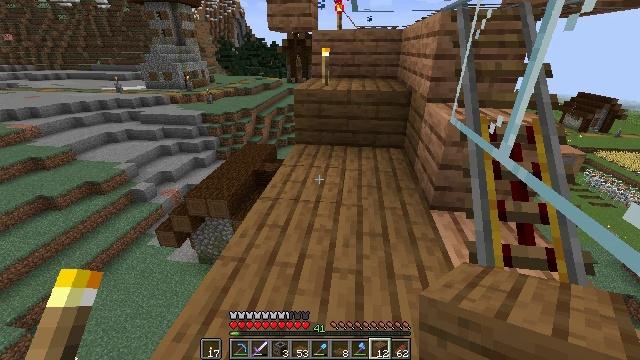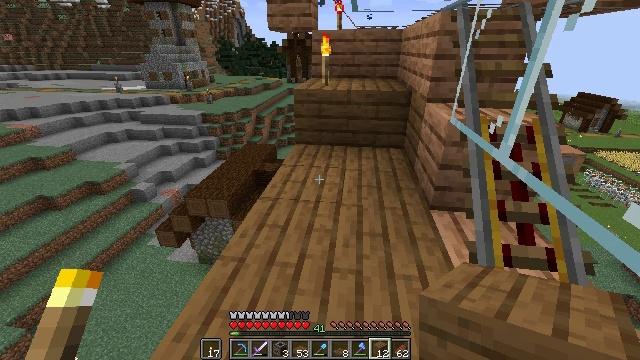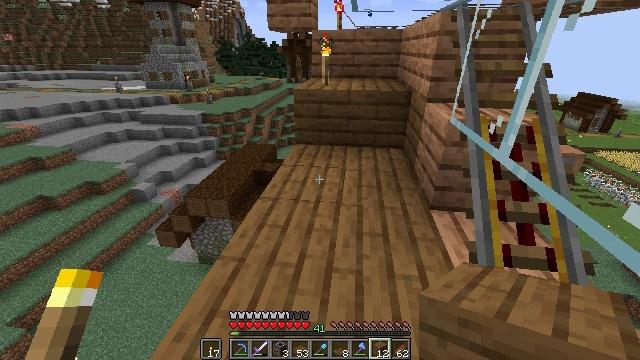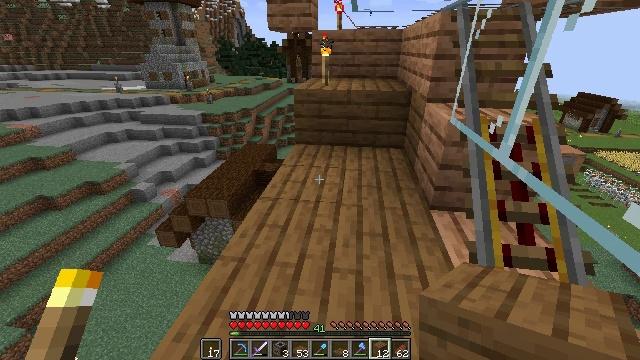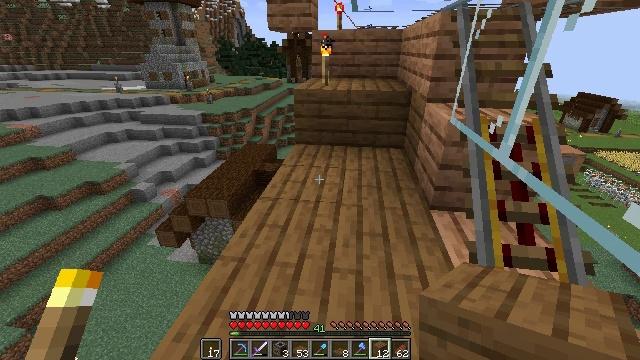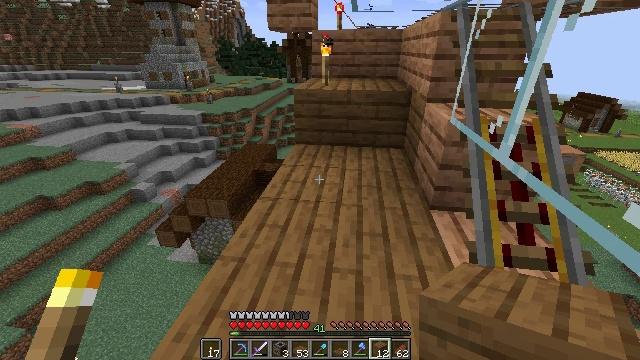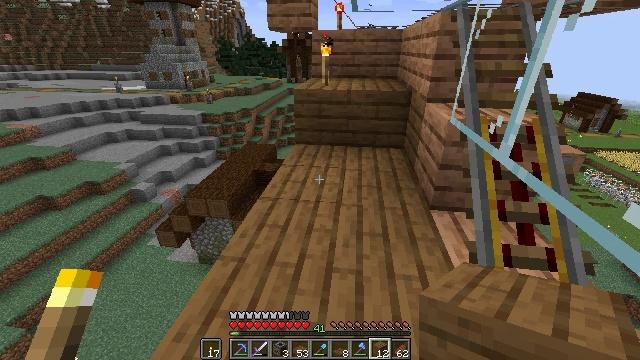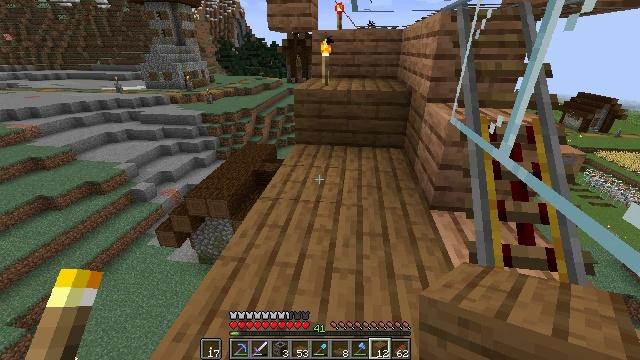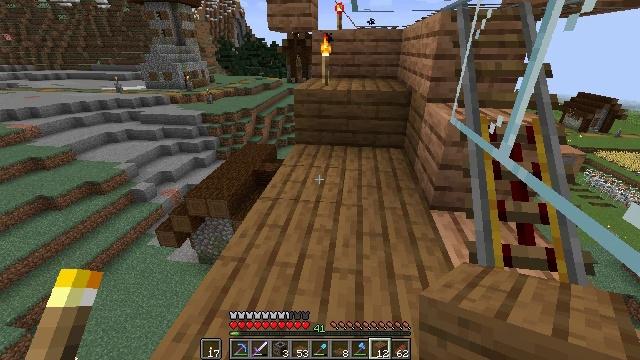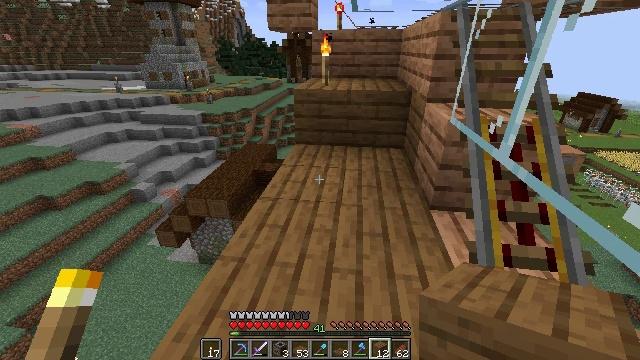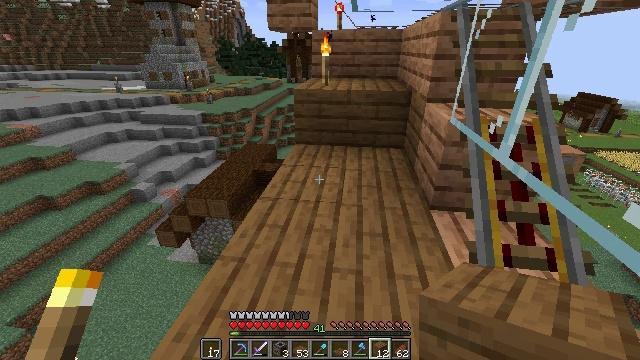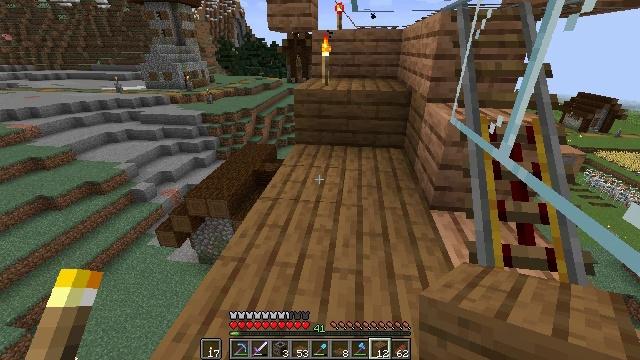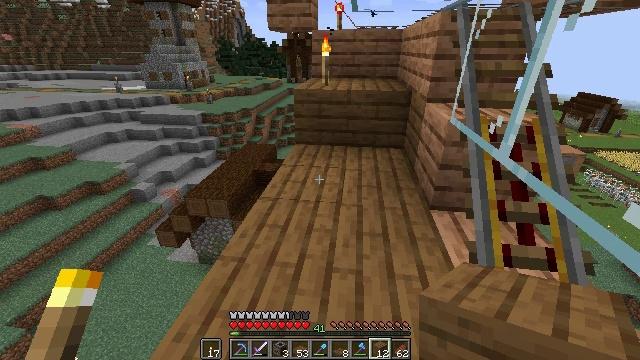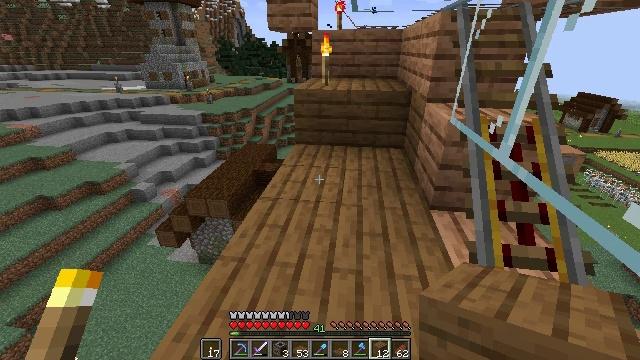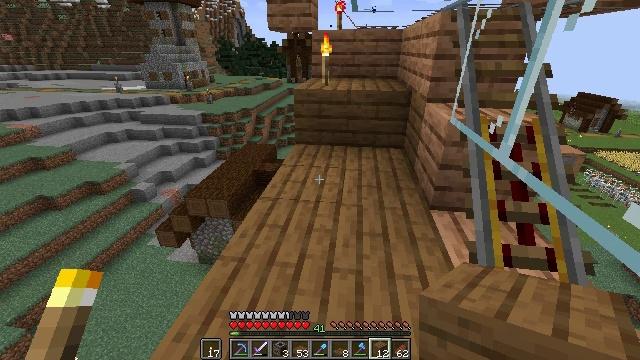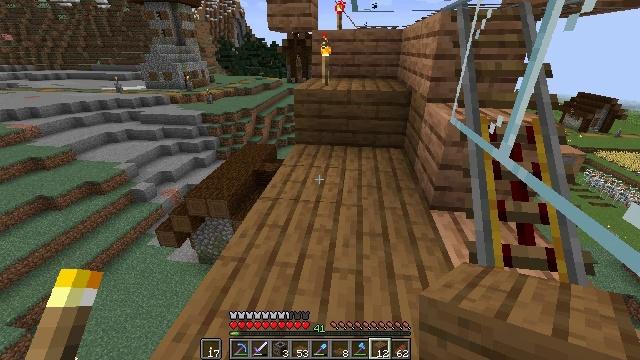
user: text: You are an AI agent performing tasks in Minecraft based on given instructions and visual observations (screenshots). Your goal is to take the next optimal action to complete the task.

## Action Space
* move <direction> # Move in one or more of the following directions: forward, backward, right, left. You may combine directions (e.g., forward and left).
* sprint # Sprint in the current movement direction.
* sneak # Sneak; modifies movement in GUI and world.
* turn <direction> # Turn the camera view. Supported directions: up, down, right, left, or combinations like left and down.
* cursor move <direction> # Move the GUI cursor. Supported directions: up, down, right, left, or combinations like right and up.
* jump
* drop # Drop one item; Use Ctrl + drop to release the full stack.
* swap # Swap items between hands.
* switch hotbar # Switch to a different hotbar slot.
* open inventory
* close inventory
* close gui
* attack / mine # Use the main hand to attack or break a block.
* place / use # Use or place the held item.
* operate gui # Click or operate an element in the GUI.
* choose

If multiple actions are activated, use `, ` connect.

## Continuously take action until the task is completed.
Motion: motion action
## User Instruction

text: Take iron ingots to craft a minecart.
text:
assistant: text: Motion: no_op
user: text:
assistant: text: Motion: no_op
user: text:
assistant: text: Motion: no_op
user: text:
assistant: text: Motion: no_op
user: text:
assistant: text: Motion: no_op
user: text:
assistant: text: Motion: no_op
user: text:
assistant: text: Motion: no_op
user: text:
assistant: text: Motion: no_op
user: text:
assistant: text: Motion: no_op
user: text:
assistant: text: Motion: no_op
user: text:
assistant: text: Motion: no_op
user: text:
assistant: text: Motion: no_op
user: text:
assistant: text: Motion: no_op
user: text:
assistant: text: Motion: no_op
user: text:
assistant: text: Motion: no_op
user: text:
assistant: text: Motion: no_op
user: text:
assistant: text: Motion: no_op
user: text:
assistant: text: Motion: no_op
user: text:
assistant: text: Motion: no_op
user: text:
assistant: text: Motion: no_op
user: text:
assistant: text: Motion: no_op
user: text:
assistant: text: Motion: no_op
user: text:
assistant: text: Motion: no_op
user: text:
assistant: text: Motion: no_op
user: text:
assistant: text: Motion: no_op
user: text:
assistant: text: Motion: no_op
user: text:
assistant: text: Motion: no_op
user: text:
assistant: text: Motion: no_op
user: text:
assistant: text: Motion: no_op
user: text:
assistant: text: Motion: no_op